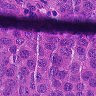
Metastatic tissue present: yes